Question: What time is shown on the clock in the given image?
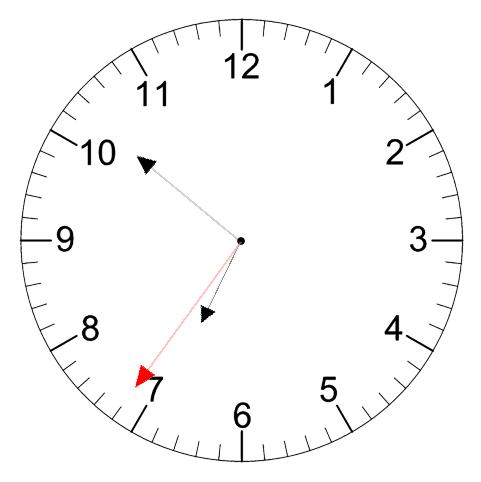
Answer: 06:51:36